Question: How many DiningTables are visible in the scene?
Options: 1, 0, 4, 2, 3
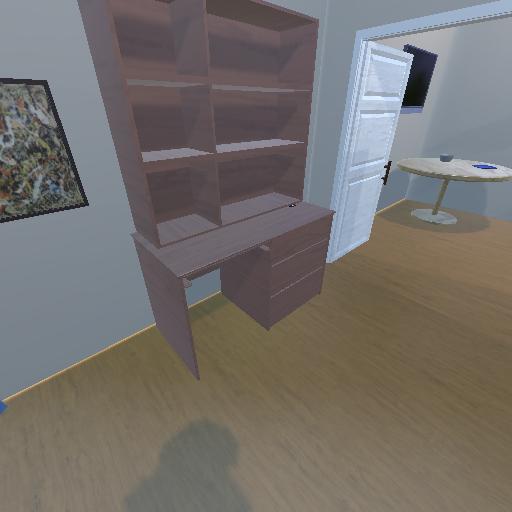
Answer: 1